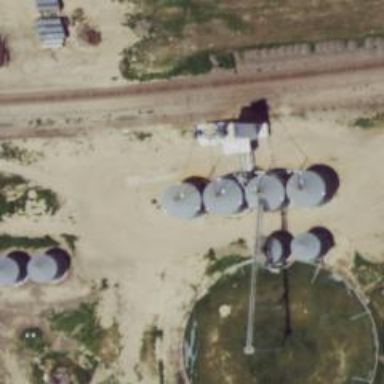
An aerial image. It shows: Silo.